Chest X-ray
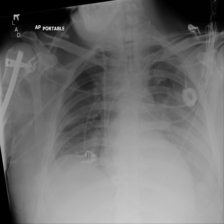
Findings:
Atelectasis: negative
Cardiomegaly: negative
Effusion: negative
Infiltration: negative
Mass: negative
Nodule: negative
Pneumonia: negative
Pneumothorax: negative
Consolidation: positive
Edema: negative
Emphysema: negative
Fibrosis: negative
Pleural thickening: negative
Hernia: negative